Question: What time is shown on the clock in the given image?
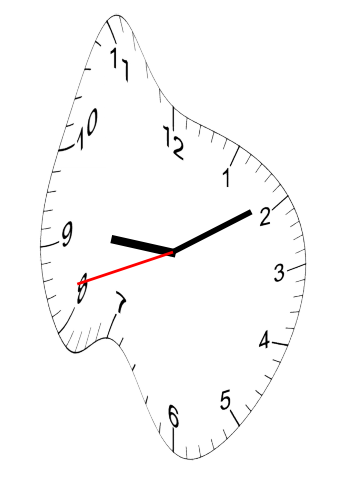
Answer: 09:09:42